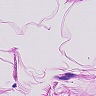
Metastatic tissue present: no